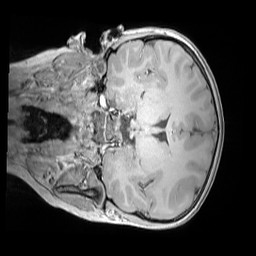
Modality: MP2RAGE
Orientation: coronal
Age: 9
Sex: male
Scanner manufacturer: siemens
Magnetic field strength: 3 T
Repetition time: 4 s
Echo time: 0.00303 s